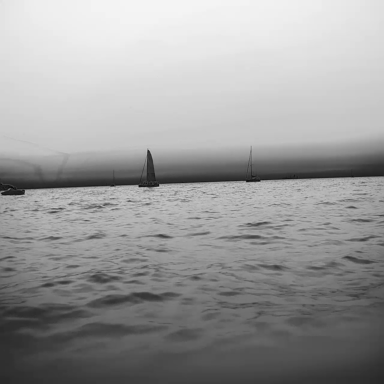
There are three sailboats in the infrared image.